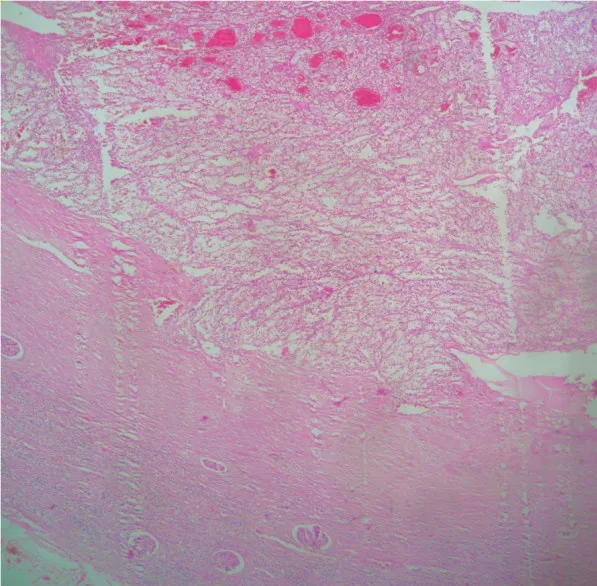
Clear cell renal cell carcinoma of the kidney (Hematoxylin-eosin, original magnification x4).
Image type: pathology (h&e)